Question: Here is my code in C#:
'''
float r_discountValue = 0;
SqlConnection con = Constant.GetConnection();
SqlCommand cmd = new SqlCommand("Coupon_GetDiscountFromValidCouponCode", con);
cmd.CommandType = CommandType.StoredProcedure;
cmd.Parameters.Add("@PKCouponCode", SqlDbType.VarChar);
cmd.Parameters["@PKCouponCode"].Value = "DIS_77";
try
{
con.Open();
SqlDataReader reader = cmd.ExecuteReader();
if(reader.Read()){
r_discountValue = float.Parse(reader[0].ToString());
}
reader.Close();
}
catch(Exception exception)
{
throw exception;
}
finally{
con.Close();
}
return r_discountValue;
'''
The stored procedure:
'''
ALTER PROCEDURE [dbo].[Coupon_GetDiscountFromValidCouponCode]
@PKCouponCode varchar(50)
AS
SELECT *
FROM Coupon
WHERE CouponCode = @PKCouponCode AND Valid = 1
'''
Here is how the DB looks like:

I encounter an error
> Input string was not in a correct format
I don't know what's thing is going wrong, any ideas?
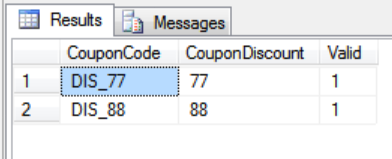
Answer: If you want the discount value, then you should return only the discount from the SP (since it named 'GetDiscountfrom'...)
'''
SELECT CouponDiscount FROM Coupon WHERE CouponCode = @PKCouponCode AND Valid = 1
'''
This will make it a one-column resultset, which matches the access 'reader[0]' from C#.
The other option is of course to change the C# side to read the second item (index 1) or reference the column by name, e.g.
'''
r_discountValue = float.Parse(reader[1].ToString());
r_discountValue = float.Parse(reader["CouponDiscount"].ToString());
'''
You would have got 'Input string was not in a correct format.' because it was reading "DIS_77" which 'float.parse' cannot process.